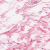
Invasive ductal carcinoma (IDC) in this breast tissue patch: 0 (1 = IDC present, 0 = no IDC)